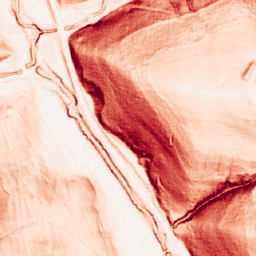
Category: morphological
Decomposition family: morphological_gradient
Decomposition parameters: size: 3
shape: square
Upsampling method: nearest
Upsampling parameters: scale: 2
Upsampling scale: 2